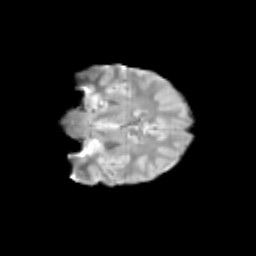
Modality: T2w
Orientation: coronal
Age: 12
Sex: female
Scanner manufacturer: siemens
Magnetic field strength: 3 T
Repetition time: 3.8 s
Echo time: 0.07 s